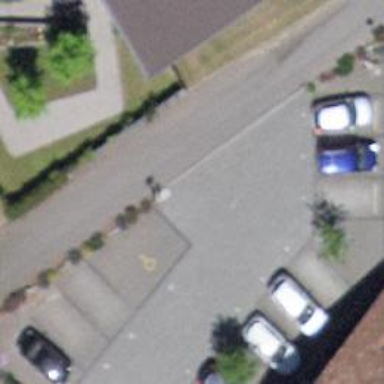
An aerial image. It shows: Service road with surface made of paving stones.